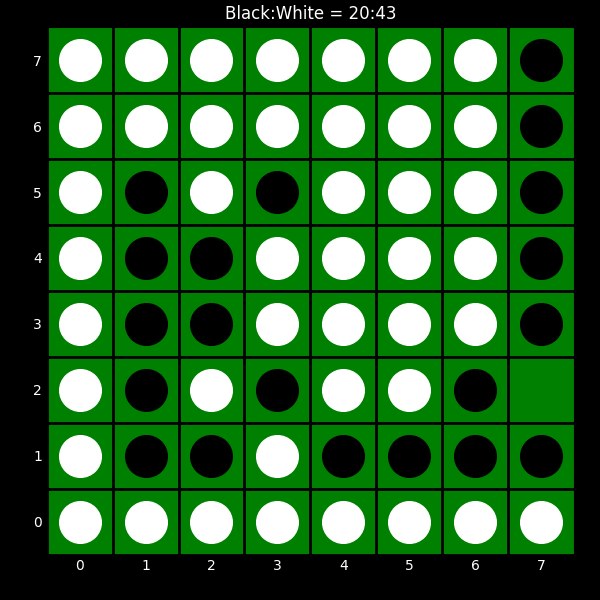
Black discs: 20
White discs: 43